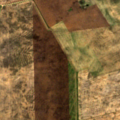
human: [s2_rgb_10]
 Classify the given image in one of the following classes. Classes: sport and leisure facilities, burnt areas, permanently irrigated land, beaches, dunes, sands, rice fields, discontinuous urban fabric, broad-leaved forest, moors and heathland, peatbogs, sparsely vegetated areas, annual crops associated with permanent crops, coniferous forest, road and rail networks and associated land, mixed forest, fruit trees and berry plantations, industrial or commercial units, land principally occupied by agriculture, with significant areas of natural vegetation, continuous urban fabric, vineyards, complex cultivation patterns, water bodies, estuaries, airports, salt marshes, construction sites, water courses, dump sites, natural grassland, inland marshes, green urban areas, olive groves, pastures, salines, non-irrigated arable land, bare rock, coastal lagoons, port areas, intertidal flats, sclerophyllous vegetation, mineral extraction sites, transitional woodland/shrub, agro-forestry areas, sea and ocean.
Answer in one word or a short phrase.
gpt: non-irrigated arable land